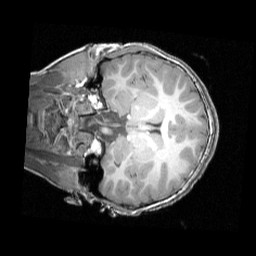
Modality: T1w
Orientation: coronal
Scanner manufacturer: siemens
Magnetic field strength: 3 T
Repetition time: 1.58 s
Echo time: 0.00299 s